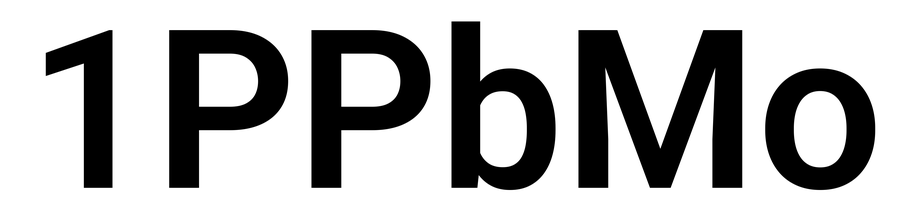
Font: Roboto_SemiBold